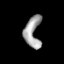
Tissue: prostate
Cell type: NK cells
Senescence score: 0.738
Nuclear area (px): 473
Mean DAPI intensity: 161.08